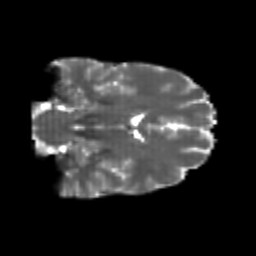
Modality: T2w
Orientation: coronal
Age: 26
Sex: male
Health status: healthy
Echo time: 0.074 s